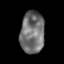
Tissue: skin
Cell type: Epithelial cells
Senescence score: 0.258
Nuclear area (px): 988
Mean DAPI intensity: 113.362